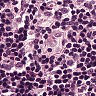
Metastatic tissue present: no